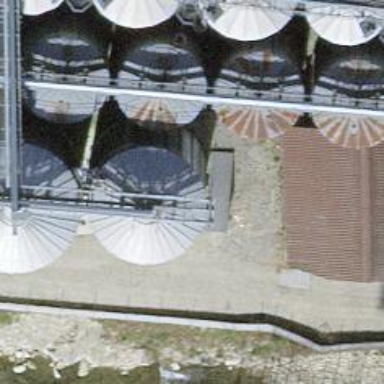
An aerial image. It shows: Silo.